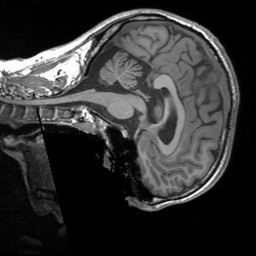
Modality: T1w
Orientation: sagittal
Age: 33
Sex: male
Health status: healthy
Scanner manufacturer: siemens
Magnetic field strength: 3 T
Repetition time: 1.9 s
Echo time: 0.00252 s